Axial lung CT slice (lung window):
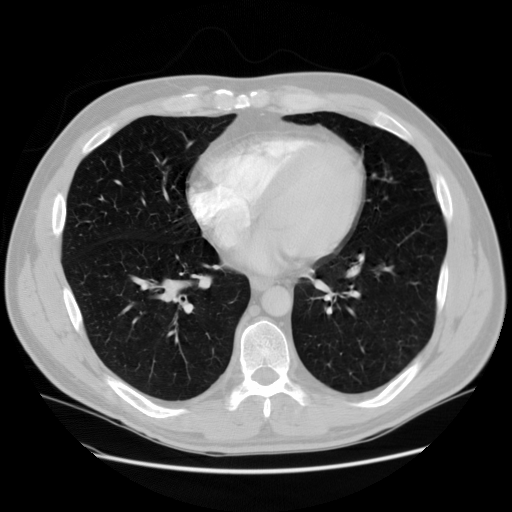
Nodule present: no